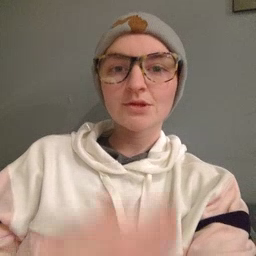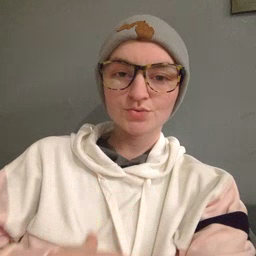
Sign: hungry